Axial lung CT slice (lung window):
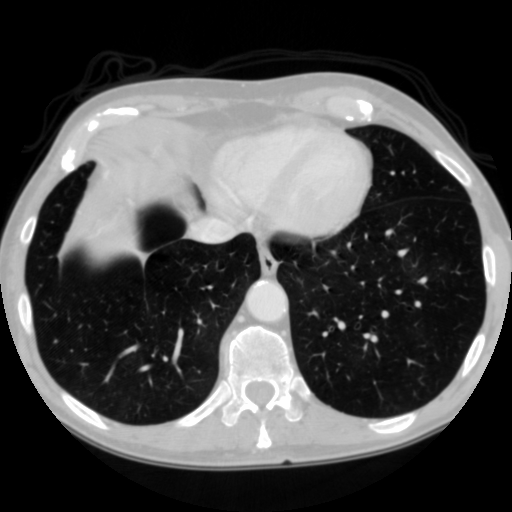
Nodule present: no